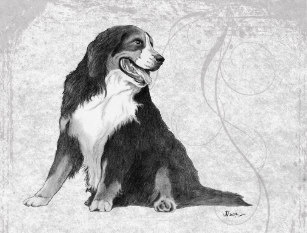
Label: Bernese mountain dog